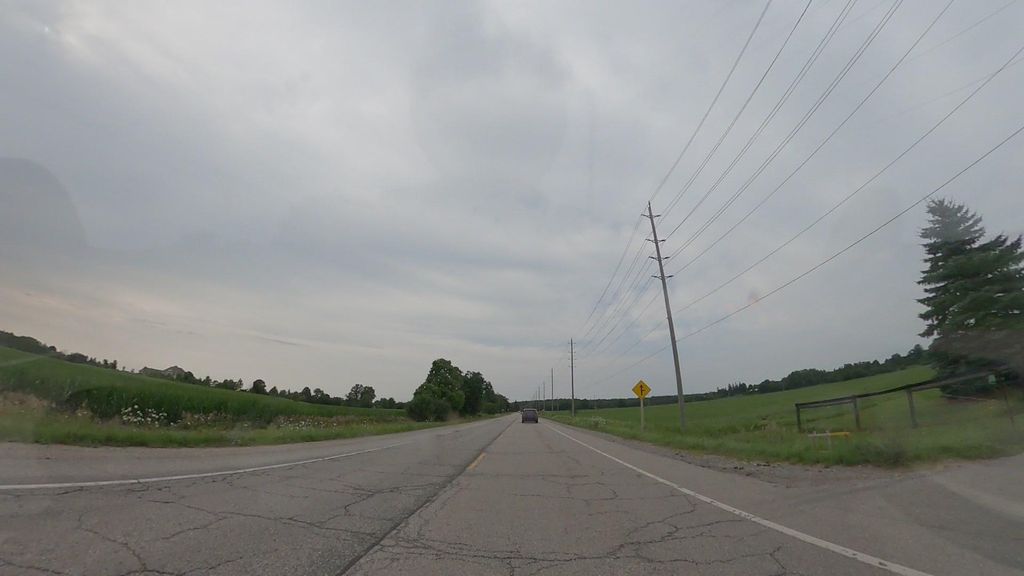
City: kitchener-waterloo